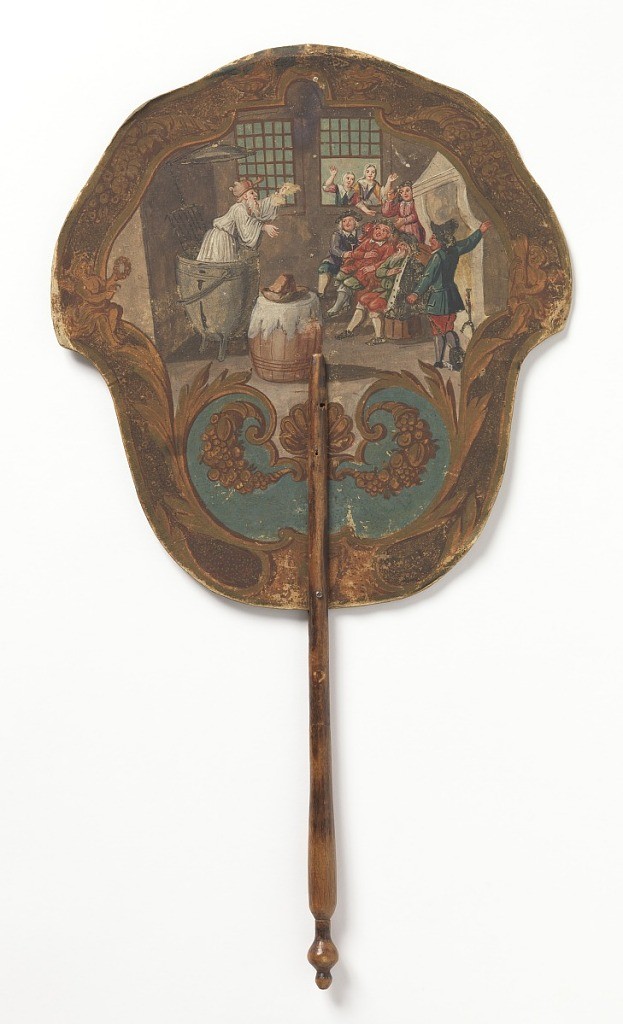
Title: Handscreen
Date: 18th century
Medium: Painted paper leaf, turned wood handle
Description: Handscreen with hand-painted paper leaf and turned wood handle. Obverse: rustic interior scene showing  a bearded man with a pot on his head emerging from a large cooking vessel before a group of men; two women observe from the window. Reverse: paper painted with flowers, with three applied engravings with French text.